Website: crate-barrel
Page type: customer-info-address
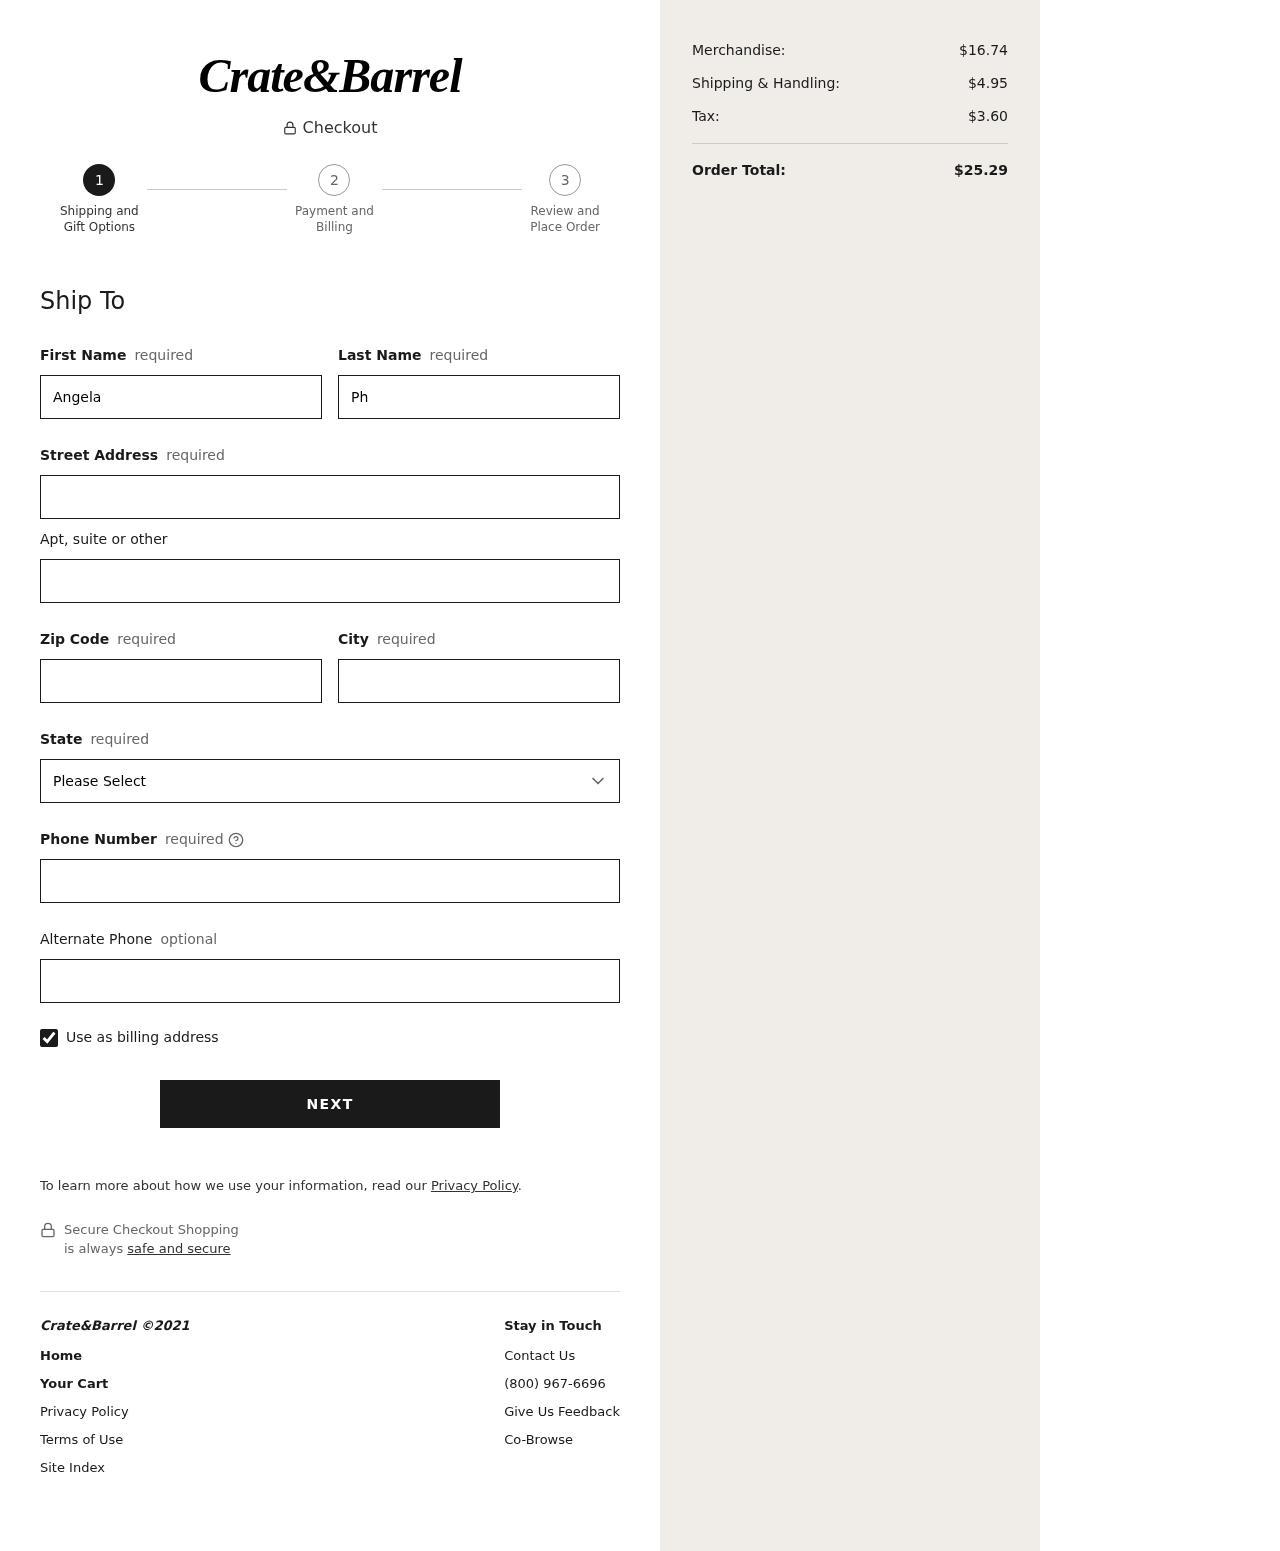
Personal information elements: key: PII_STATE
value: Texas
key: PII_FIRSTNAME
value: Angela
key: PII_LASTNAME
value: Phillips
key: PII_STREET
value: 7275 Aaron Village Suite 184
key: PII_POSTCODE
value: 39091
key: PII_CITY
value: Kevinhaven
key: PII_PHONE
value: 2027966298
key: PII_PHONE_ALT
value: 7404170190
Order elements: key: ORDER_SUBTOTAL
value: $16.74
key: ORDER_SHIPPING_COST
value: $4.95
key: ORDER_TAX
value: $3.60
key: ORDER_TOTAL
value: $25.29